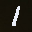
Label: 1